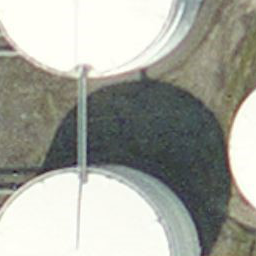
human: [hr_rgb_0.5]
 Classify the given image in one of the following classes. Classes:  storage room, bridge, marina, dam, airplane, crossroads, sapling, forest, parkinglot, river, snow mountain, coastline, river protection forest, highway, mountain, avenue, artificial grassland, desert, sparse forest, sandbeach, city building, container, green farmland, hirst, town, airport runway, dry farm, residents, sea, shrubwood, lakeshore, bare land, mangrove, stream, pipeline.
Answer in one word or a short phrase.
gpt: storage room